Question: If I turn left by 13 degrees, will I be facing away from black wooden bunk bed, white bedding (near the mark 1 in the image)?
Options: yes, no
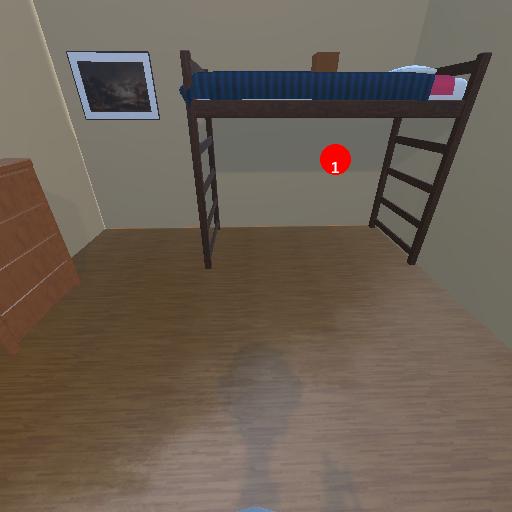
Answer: yes